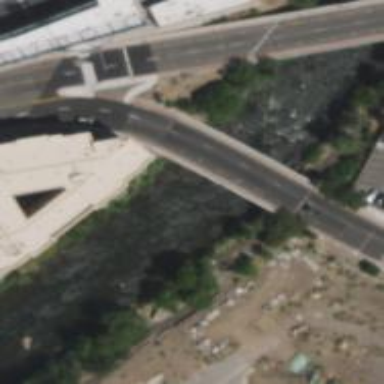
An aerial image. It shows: Secondary road bridge with asphalt surface and separate sidewalk.